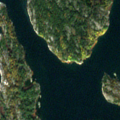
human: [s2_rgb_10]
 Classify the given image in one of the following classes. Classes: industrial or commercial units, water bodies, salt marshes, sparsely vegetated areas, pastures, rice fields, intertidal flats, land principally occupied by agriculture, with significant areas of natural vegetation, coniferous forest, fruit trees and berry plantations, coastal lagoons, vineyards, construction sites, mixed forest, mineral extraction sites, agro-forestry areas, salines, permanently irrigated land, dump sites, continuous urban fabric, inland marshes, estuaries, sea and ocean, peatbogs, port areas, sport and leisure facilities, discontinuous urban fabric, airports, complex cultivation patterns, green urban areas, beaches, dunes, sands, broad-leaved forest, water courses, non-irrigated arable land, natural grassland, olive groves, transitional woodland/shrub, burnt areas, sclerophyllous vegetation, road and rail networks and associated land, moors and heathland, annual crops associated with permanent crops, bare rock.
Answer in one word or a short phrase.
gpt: bare rock, sea and ocean